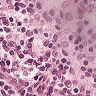
Metastatic tissue present: no